Field crop: maize
Growth stage: 2
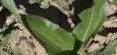
Species: maize